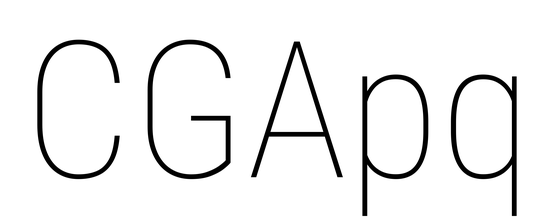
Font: Roboto_Condensed_Thin